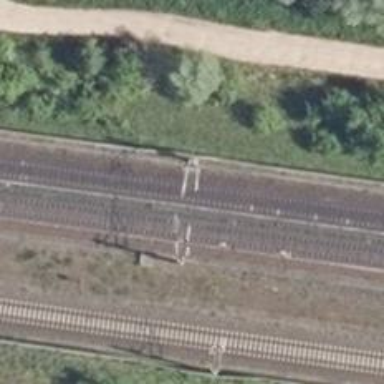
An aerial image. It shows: Railway line with electrified contact lines and ballastless track.